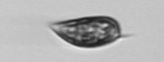
Label: Prorocentrum_triestinum